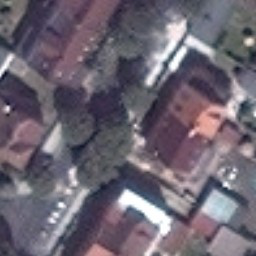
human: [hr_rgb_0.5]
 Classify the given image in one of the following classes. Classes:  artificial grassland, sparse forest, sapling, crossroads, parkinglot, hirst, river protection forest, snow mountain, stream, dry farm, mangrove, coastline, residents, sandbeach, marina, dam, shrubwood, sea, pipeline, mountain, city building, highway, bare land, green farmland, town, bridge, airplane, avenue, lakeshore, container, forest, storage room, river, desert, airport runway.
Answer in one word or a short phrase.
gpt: residents